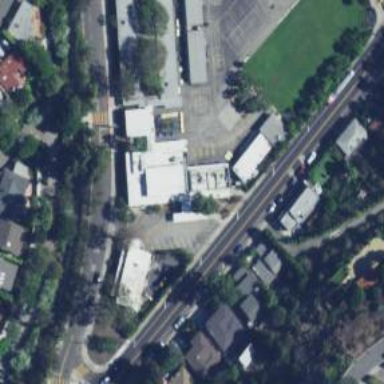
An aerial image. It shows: School.